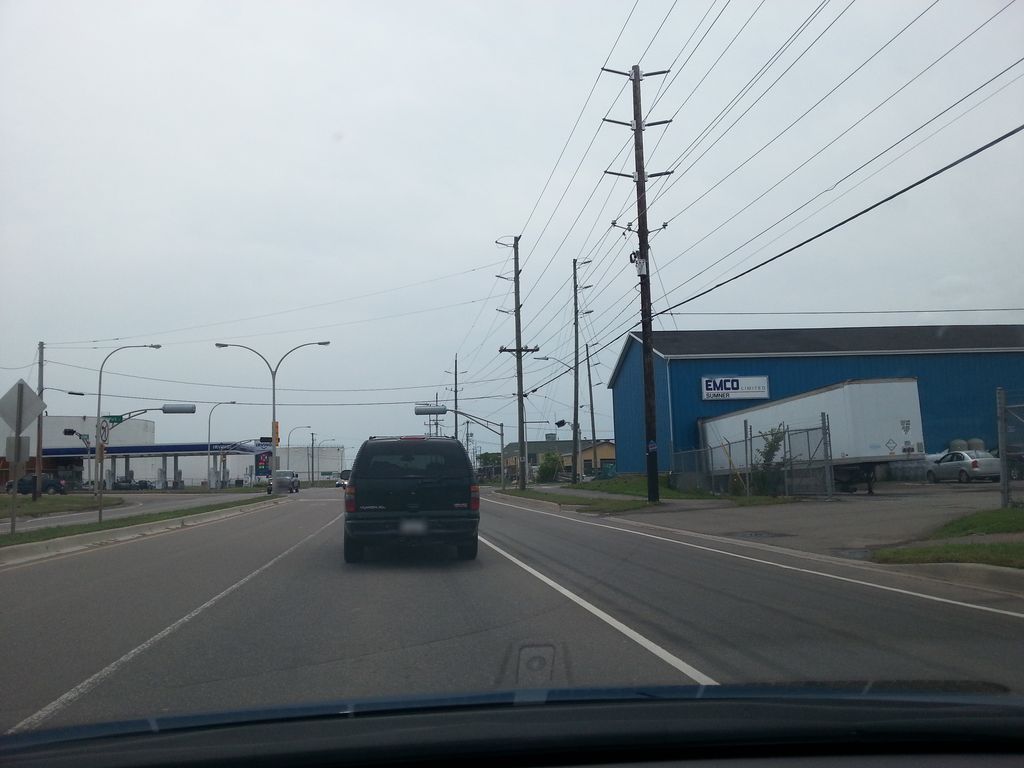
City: charlottetown